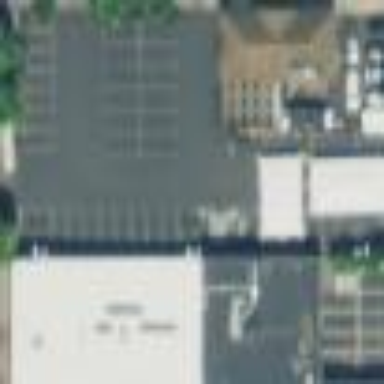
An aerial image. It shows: Parking area with surface.